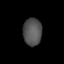
Tissue: lung
Cell type: Endothelial cells
Senescence score: 0.2324
Nuclear area (px): 507
Mean DAPI intensity: 82.008